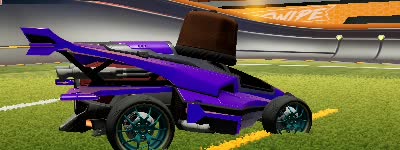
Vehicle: aftershock